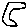
Label: moon